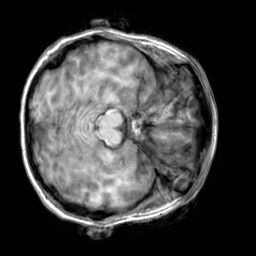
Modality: T1w
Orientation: axial
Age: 27
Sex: female
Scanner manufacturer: siemens
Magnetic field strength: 3 T
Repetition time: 2.3 s
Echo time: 0.00303 s